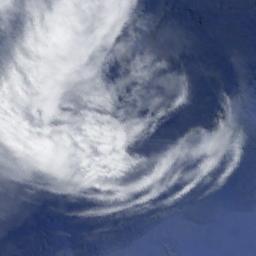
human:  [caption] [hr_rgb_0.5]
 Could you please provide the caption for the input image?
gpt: White clouds on blue sea .

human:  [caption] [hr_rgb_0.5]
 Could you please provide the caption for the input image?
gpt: There was a little white cloud floating above the hill .

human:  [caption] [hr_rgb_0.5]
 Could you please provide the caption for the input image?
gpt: The white cloud is above blue sea .

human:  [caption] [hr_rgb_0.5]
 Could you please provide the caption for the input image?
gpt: The stratus clouds are located above the surface of the sea .

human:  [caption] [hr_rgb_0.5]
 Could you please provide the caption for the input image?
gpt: A large white cloud over a blue sea .